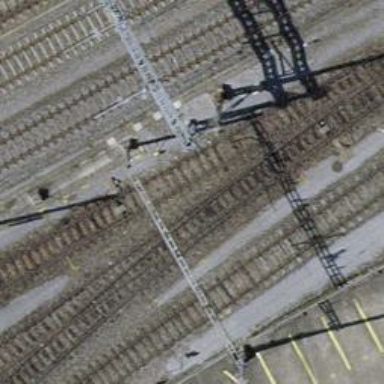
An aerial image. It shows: Rail yard with electrified rails and single track.